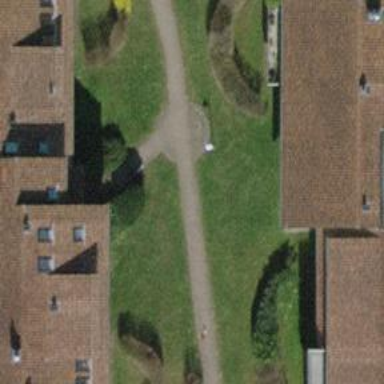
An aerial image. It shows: Footway made of paving stones.